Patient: sex F, age 77
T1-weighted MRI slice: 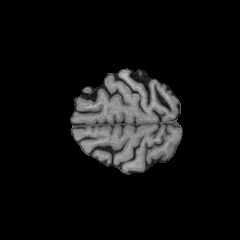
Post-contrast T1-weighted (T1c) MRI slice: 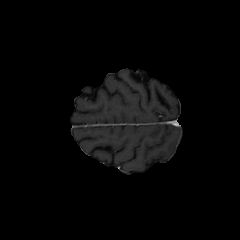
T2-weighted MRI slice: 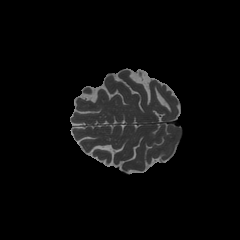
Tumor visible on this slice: no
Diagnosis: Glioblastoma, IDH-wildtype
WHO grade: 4